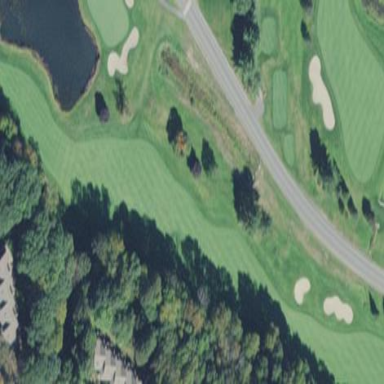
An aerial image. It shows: Golf fairway surrounded by grass.